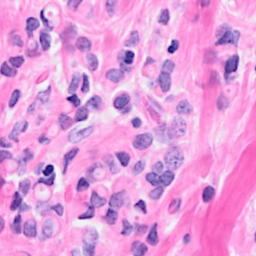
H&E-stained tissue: Breast